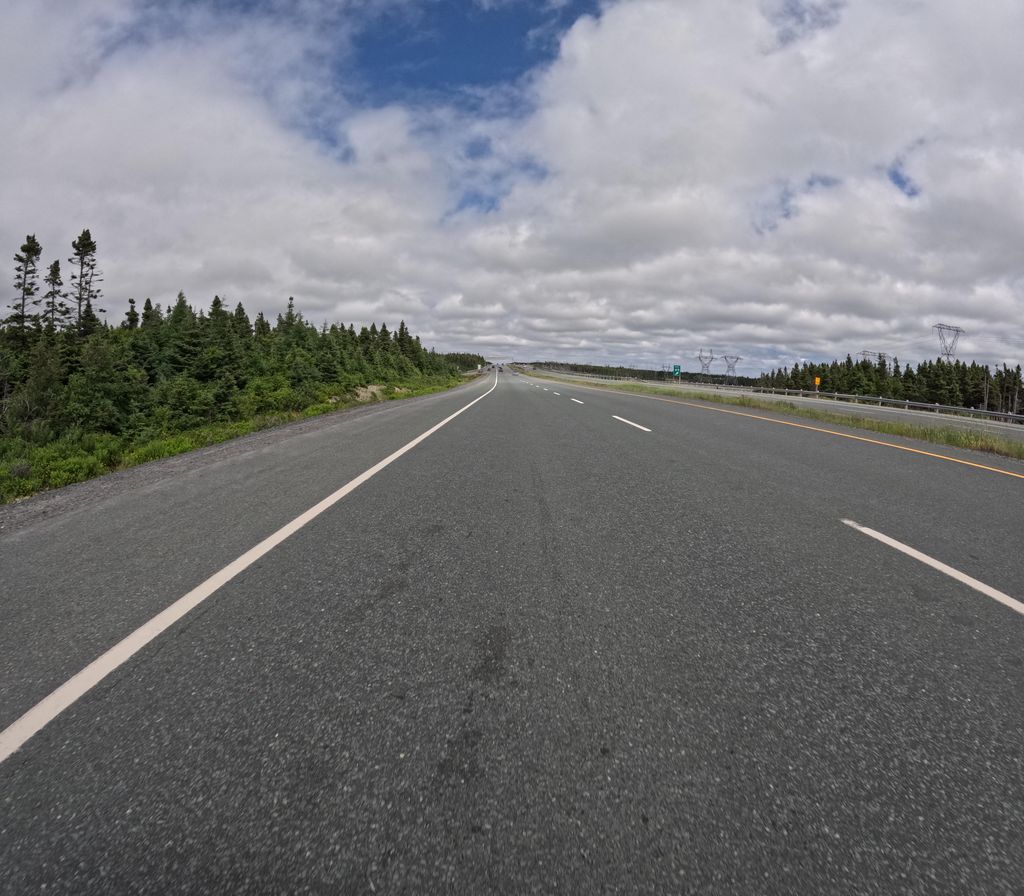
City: st_johns